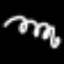
Label: squiggle